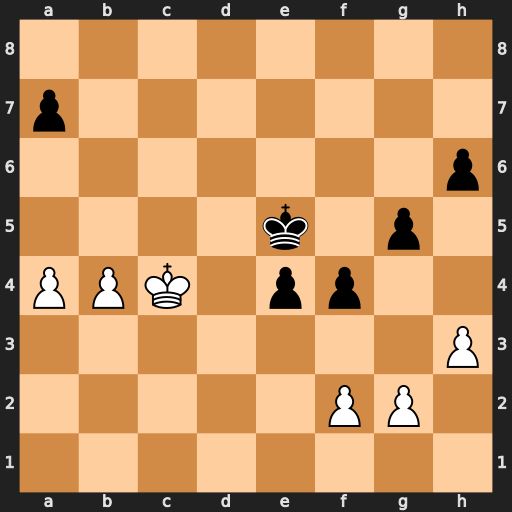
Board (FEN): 8/p7/7p/4k1p1/PPK1pp2/7P/5PP1/8
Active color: w
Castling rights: -
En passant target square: -
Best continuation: b5 h5 a5 g4 hxg4